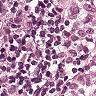
Metastatic tissue present: yes